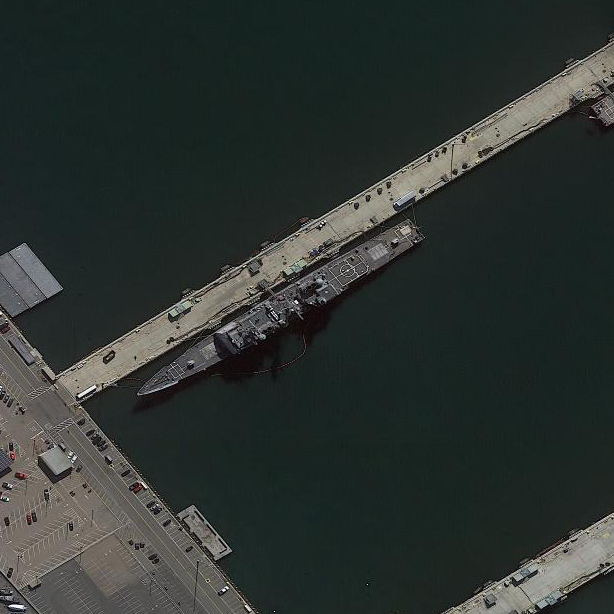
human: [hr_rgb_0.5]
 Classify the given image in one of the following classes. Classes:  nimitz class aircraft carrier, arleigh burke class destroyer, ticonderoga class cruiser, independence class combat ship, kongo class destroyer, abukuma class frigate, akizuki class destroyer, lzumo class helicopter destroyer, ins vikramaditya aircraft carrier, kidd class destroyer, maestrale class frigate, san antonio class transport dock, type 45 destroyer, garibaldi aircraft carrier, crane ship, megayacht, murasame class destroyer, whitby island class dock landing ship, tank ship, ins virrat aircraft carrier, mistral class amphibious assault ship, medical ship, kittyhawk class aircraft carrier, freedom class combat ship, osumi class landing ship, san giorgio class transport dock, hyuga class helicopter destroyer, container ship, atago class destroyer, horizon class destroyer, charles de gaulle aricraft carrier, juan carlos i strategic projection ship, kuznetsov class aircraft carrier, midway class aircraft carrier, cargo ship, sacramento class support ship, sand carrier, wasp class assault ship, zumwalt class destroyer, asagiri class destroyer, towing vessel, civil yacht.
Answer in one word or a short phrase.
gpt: Ticonderoga class cruiser